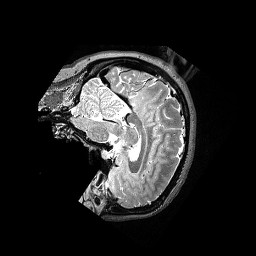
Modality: T2w
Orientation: sagittal
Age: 27
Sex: female
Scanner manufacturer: siemens
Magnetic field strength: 3 T
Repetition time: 3.2 s
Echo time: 0.479 s